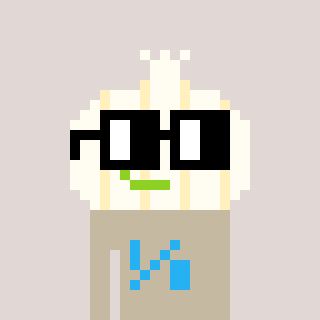
a pixel art character with square black glasses, a garlic-shaped head and a bege-colored body on a warm background